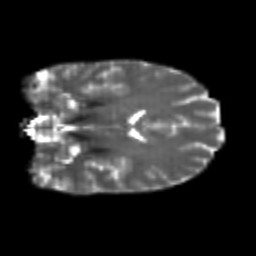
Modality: T2w
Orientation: coronal
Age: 22
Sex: female
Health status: healthy
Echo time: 0.074 s